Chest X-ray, PA view. Patient: 33 years old, sex M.
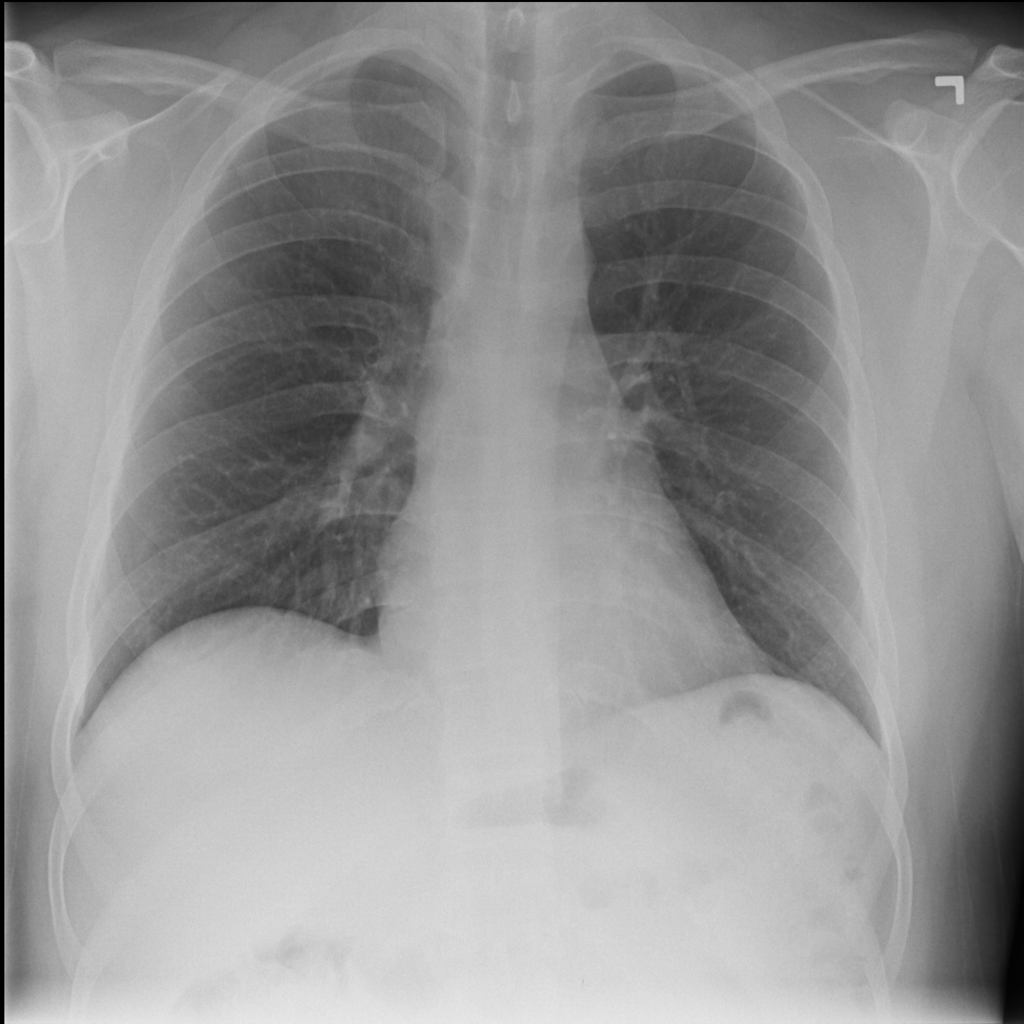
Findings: No Finding